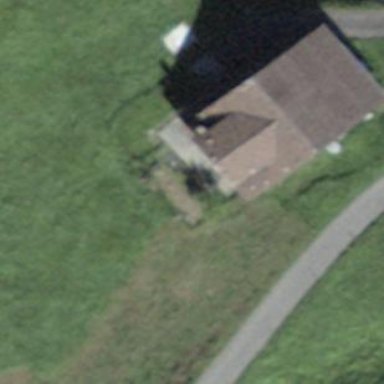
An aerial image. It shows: Cabin.